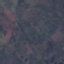
Land use / land cover class: HerbaceousVegetation